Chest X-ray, PA view. Patient: 48 years old, sex F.
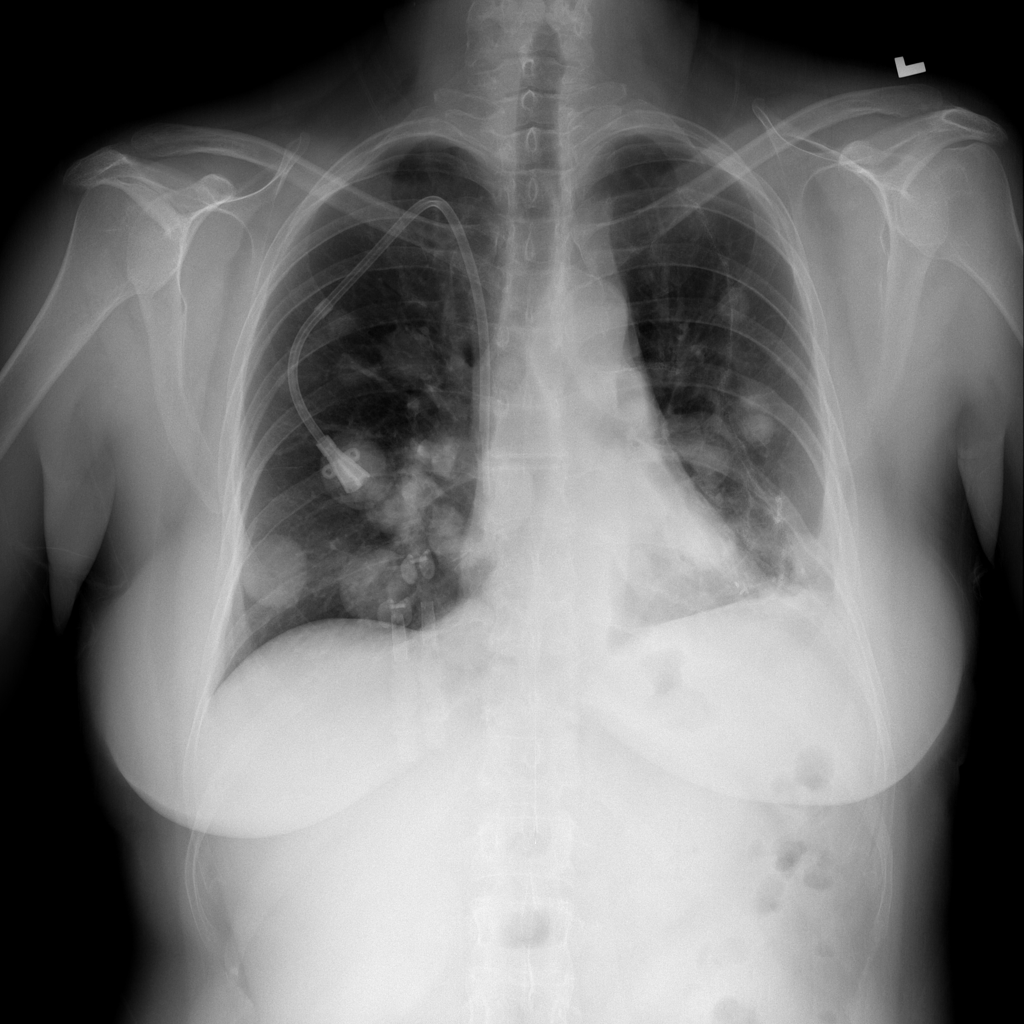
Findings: Effusion, Mass